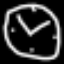
Label: clock